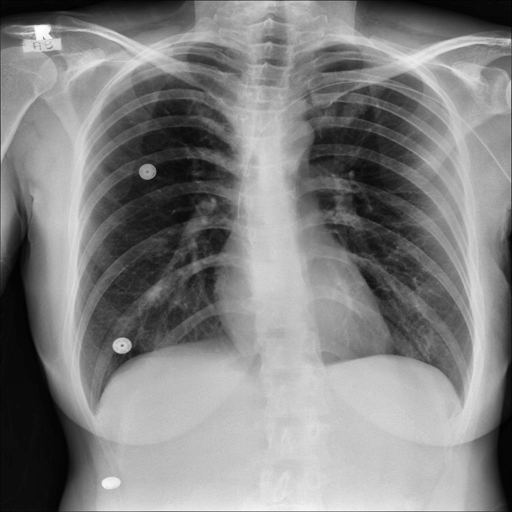
Finding: NORMAL